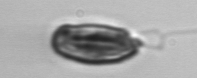
Label: Katodinium_or_Torodinium